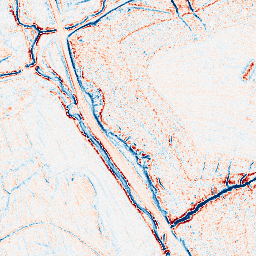
Category: edge_preserving
Decomposition family: anisotropic_diffusion
Decomposition parameters: iterations: 20
kappa: 50
gamma: 0.05
Upsampling method: sinc_hamming
Upsampling parameters: scale: 4
kernel_size: 16
Upsampling scale: 4